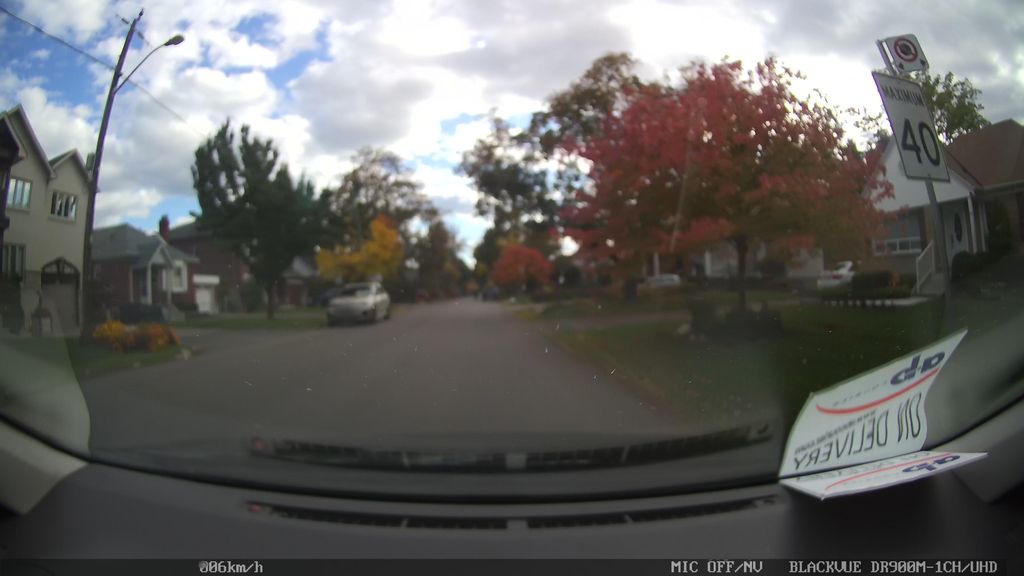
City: toronto